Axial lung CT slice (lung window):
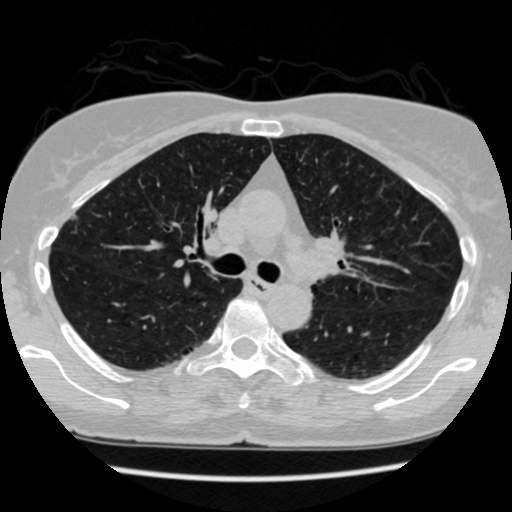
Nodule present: no